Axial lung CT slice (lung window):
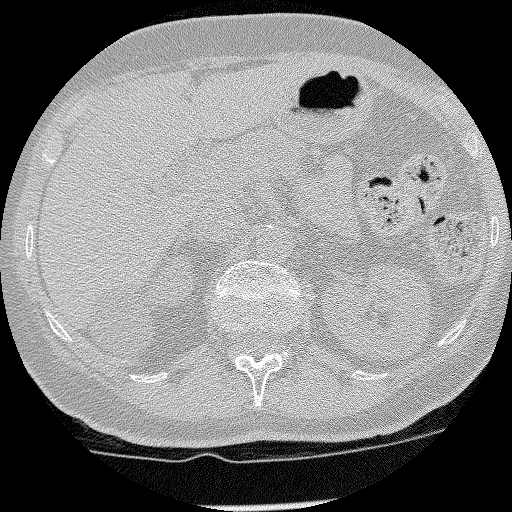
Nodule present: no